Question: I have a DIV Element that can be resized by the user. Into this DIV I want to draw a given number of squares. Now I need to find out, what the perfect side length for the square would be so that all fit into the DIV without overflowing.
This is what I got so far:
'''
function CalcSize (){
var number = 23; // Example-Number
var area = jQuery('#container').height() * jQuery('#container').width();
var elementArea = parseInt(area / number);
var sideLength = parseInt(Math.sqrt(elementArea));
return sideLength;
}
'''
This makes the squares too big since it does not "throw away" the space that cannot be filled with the squares. By searching for this problem I found the <URL> and Treemapping but both did not help me with my problem, since honestly I lack the math skills and from what I understand the solutions allow things like non-squares and rotations.
Thanks!
I currently use a very crude method to resize the squares by constantly resizing them and looking if they overflow. This method gives me the correct result but is quite bad on the performance. I am sure that this can be achieved by calculations.

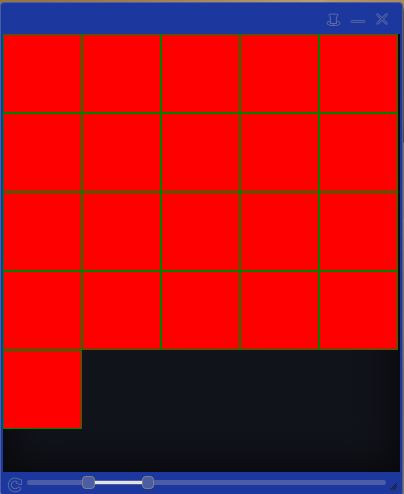
Answer: Here is an algorithm that will use the entire width and all unused space will be at the bottom. This will not always give the largest possible squares, but it will behave in a consistent manner and should look nice.
Note that the 'while' loop should normally not go more than one or two iterations.
'''
function CalcSize (){
var number = 23; // Example-Number
var width = jQuery('#container').width();
var height = jQuery('#container').height();
var area = height * width;
var elementArea = parseInt(area / number);
// Calculate side length if there is no "spill":
var sideLength = parseInt(Math.sqrt(elementArea));
// We now need to fit the squares. Let's reduce the square size
// so an integer number fits the width.
var numX = ceil(width/sideLength);
sideLength = width/numX;
while (numX <= number) {
// With a bit of luck, we are done.
if (floor(height/sideLength) * numX >= number) {
// They all fit! We are done!
return sideLength;
}
// They don't fit. Make room for one more square i each row.
numX++;
sideLength = width/numX;
}
// Still doesn't fit? The window must be very wide
// and low.
sideLength = height;
return sideLength;
}
'''